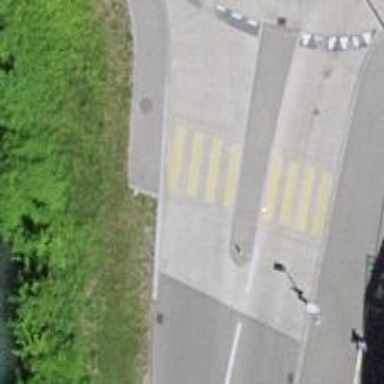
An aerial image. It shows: Uncontrolled zebra crossing with pedestrian island.